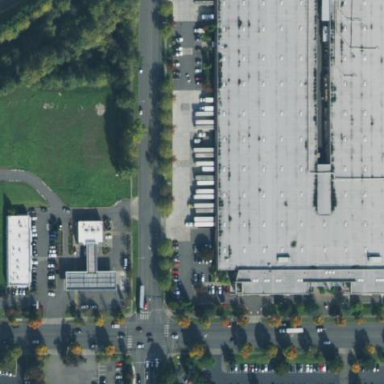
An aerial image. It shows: Warehouse building.